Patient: sex M, age 74
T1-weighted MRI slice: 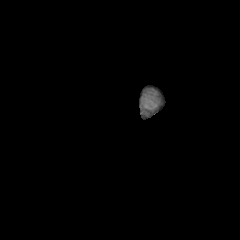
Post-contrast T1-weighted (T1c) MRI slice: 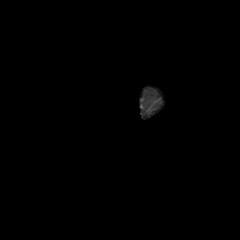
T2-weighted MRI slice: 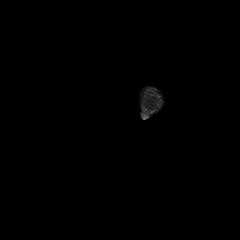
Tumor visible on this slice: no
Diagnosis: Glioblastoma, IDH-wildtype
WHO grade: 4